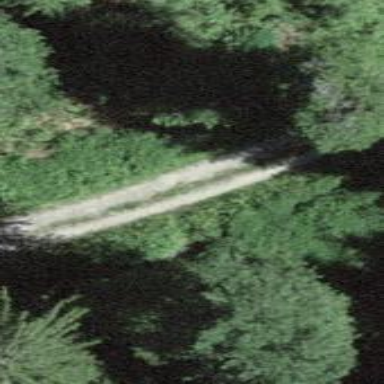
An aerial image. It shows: Forestry track with fine gravel surface. The track is designated as grade2 and suitable for forestry vehicles.